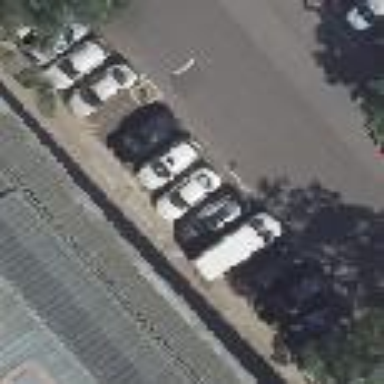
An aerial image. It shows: Street-side parking area.